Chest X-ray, AP view. Patient: 25 years old, sex F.
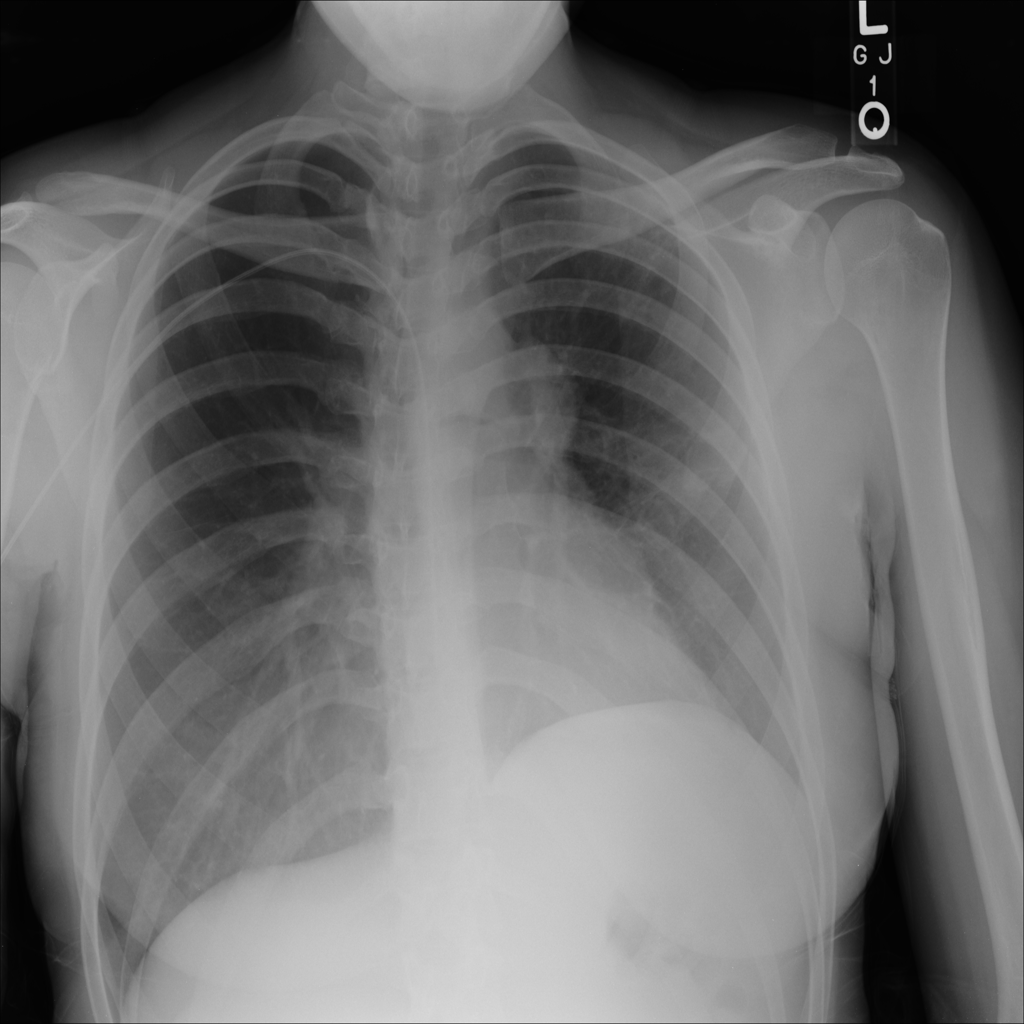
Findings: No Finding